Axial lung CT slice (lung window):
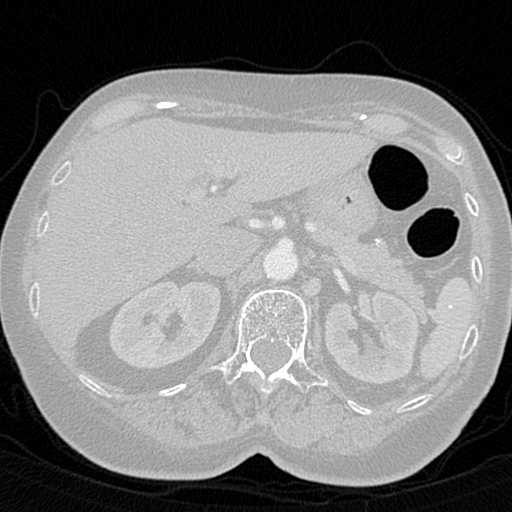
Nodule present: no